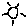
Label: sun